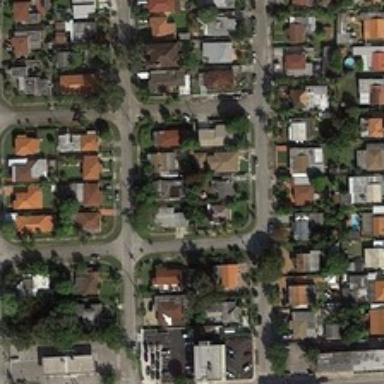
Many buildings and green trees are in a dense residential area .